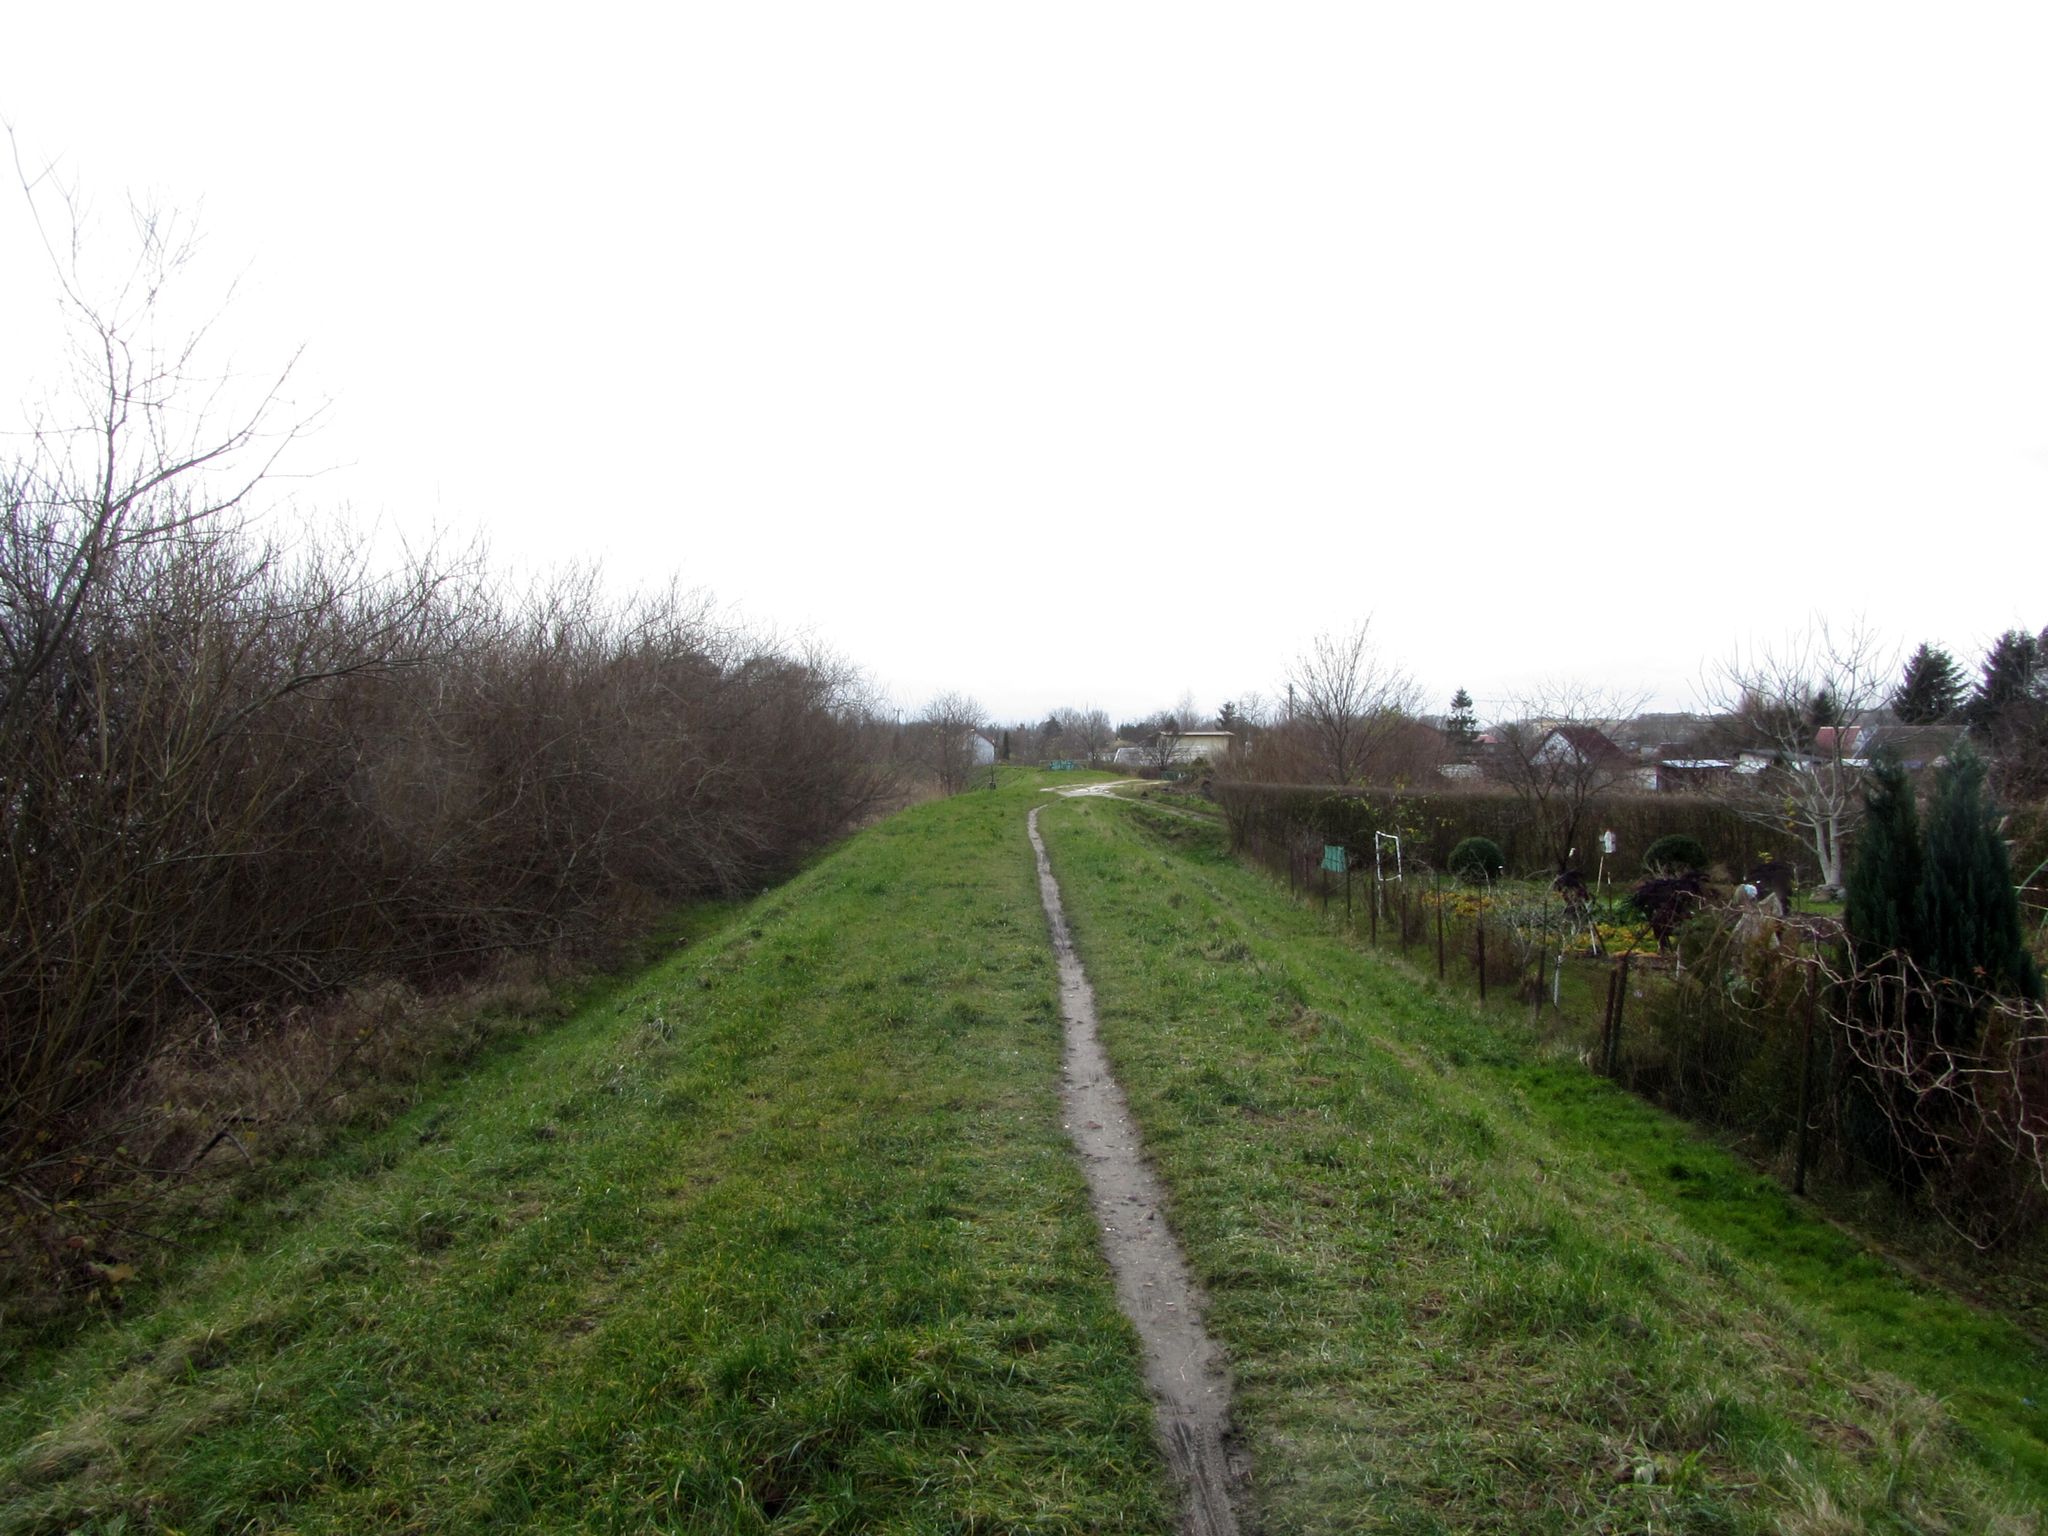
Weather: cloudy
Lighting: day
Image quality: slightly poor
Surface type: walking surface
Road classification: track, path
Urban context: dense urban cluster
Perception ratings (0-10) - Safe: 0.83, Lively: 0.86, Beautiful: 8.45, Boring: 7.95, Depressing: 5.22, Wealthy: 3.95